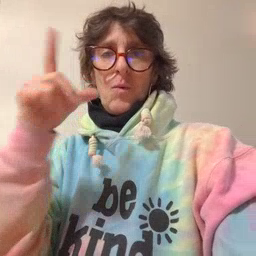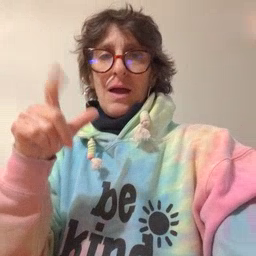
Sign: awake